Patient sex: M
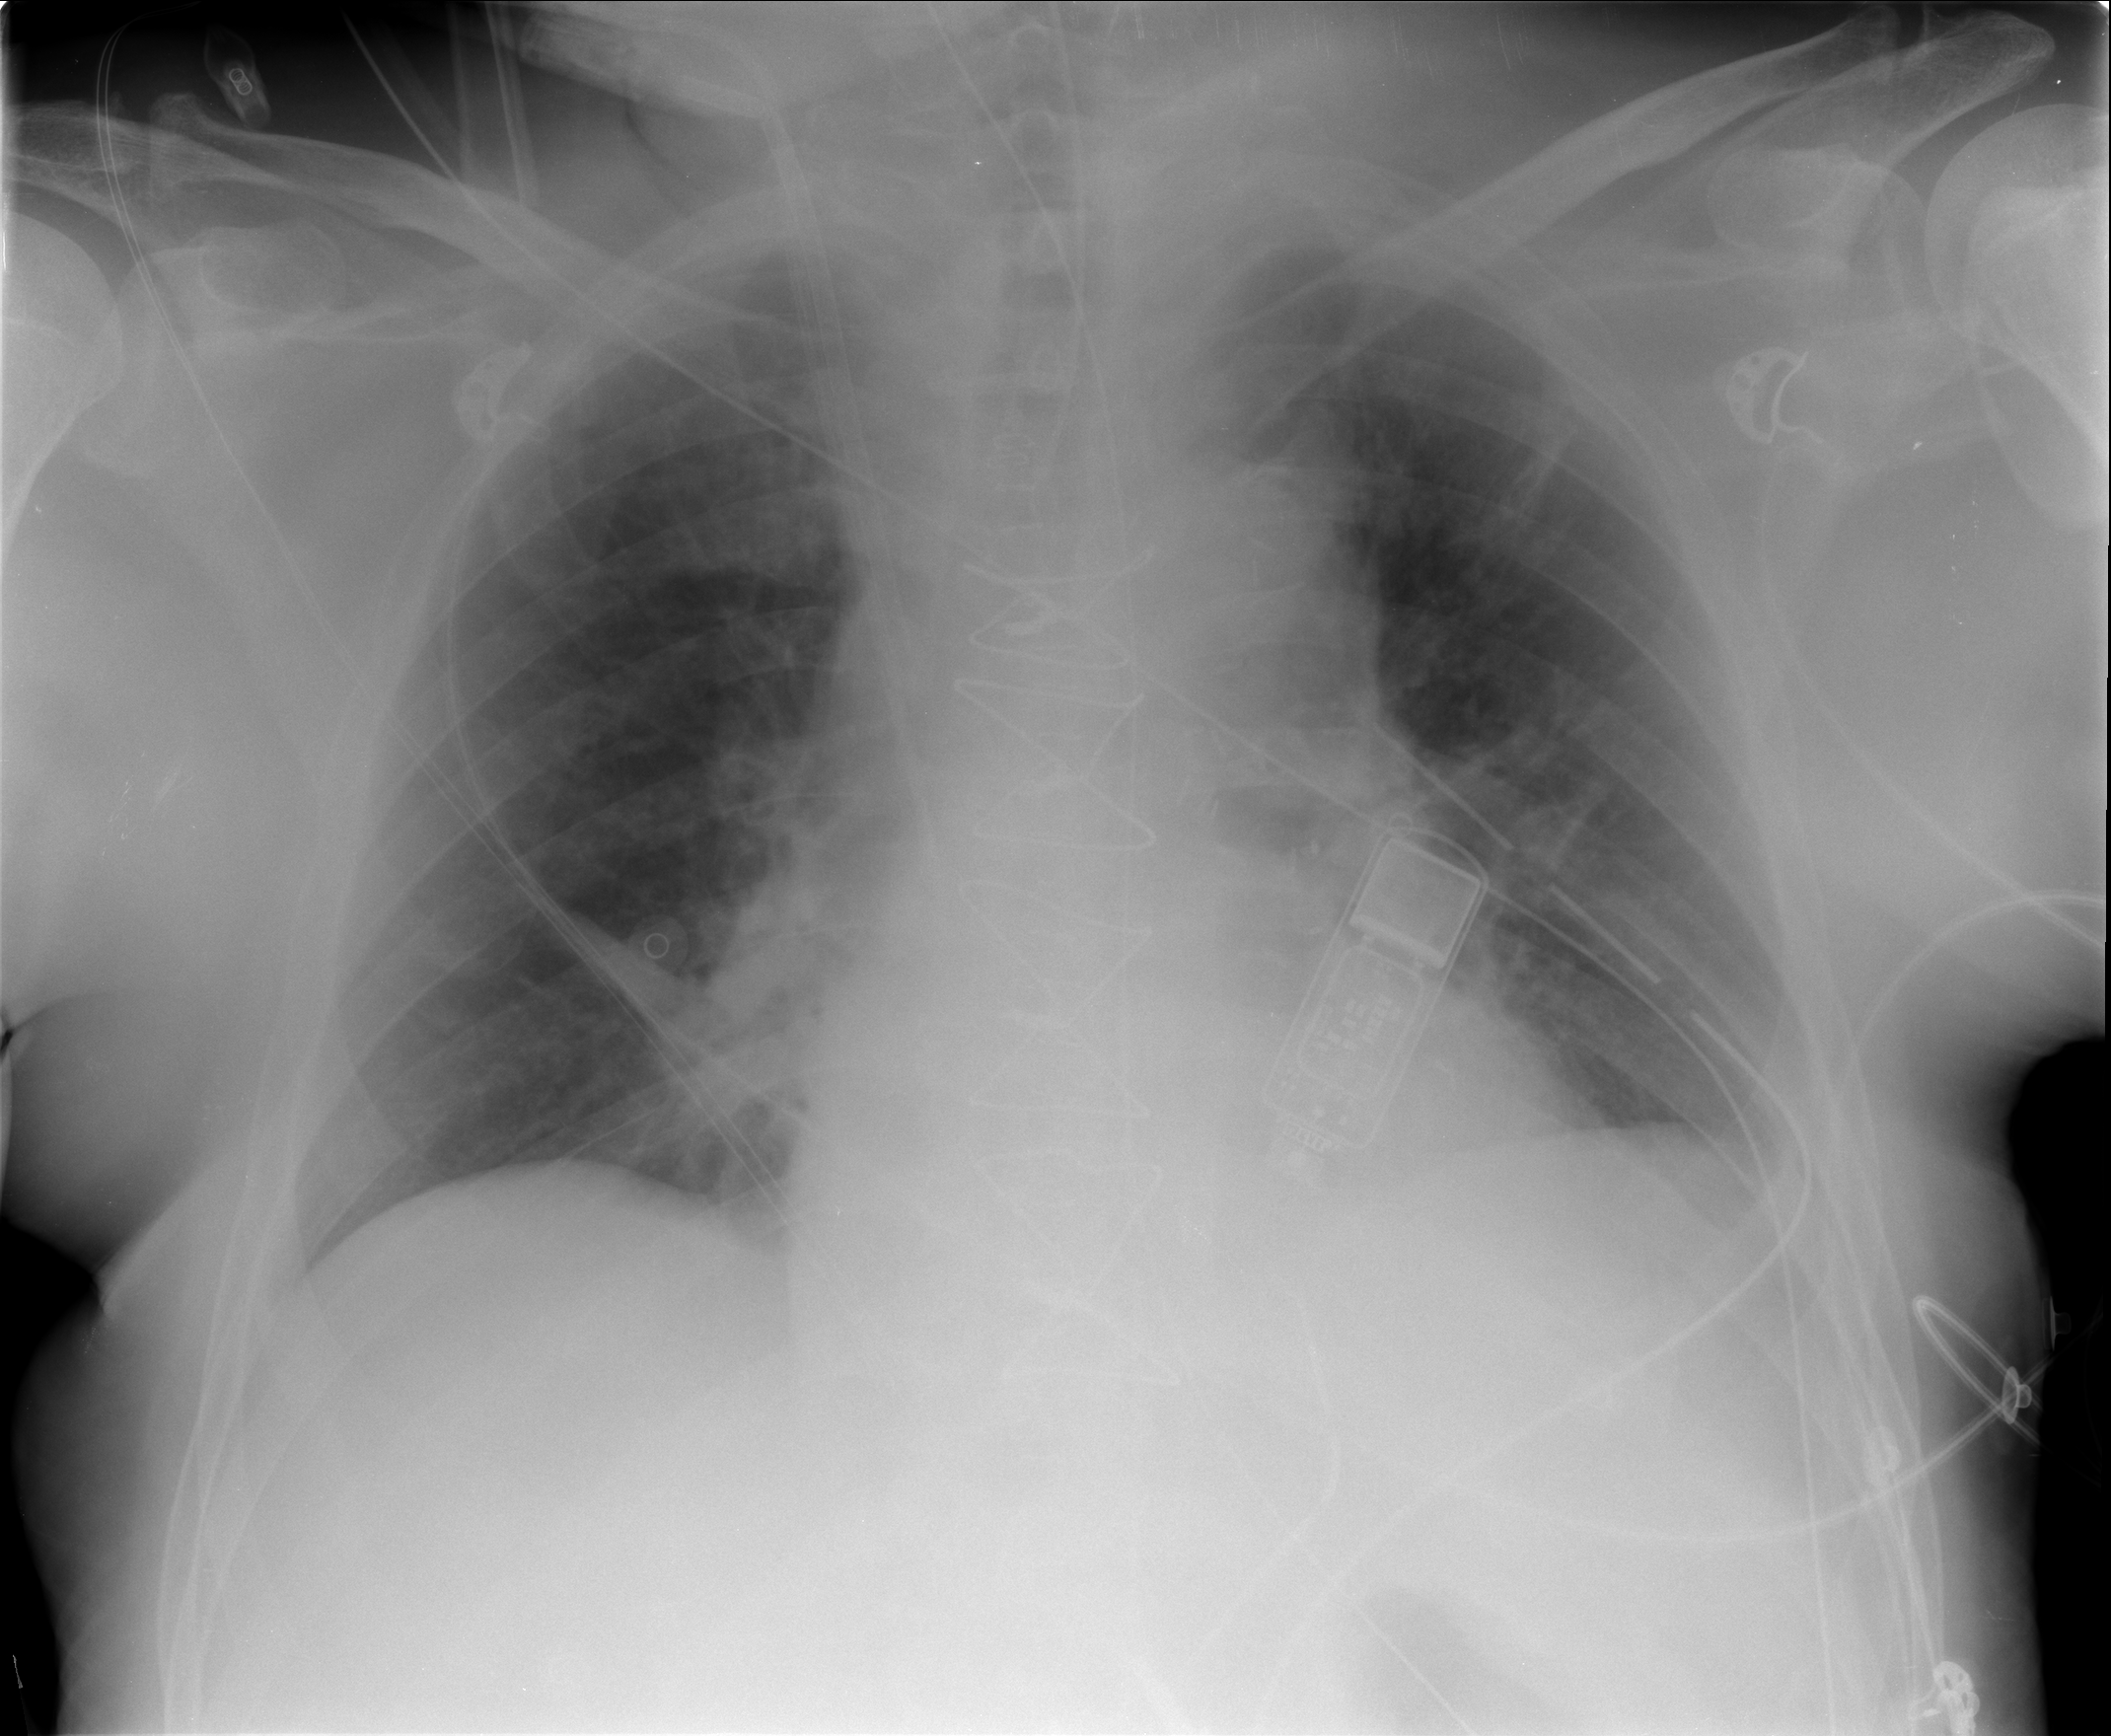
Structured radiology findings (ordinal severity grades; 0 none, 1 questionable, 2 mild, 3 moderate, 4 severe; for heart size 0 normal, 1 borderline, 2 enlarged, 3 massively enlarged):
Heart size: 0
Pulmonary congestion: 0
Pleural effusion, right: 0
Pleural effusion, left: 0
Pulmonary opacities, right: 0
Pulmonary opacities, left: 0
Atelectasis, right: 0
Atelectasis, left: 2